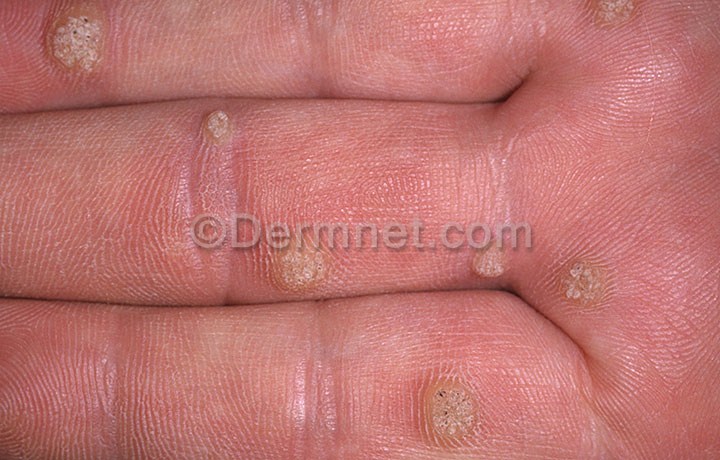
Disease: Warts Molluscum and other Viral Infections